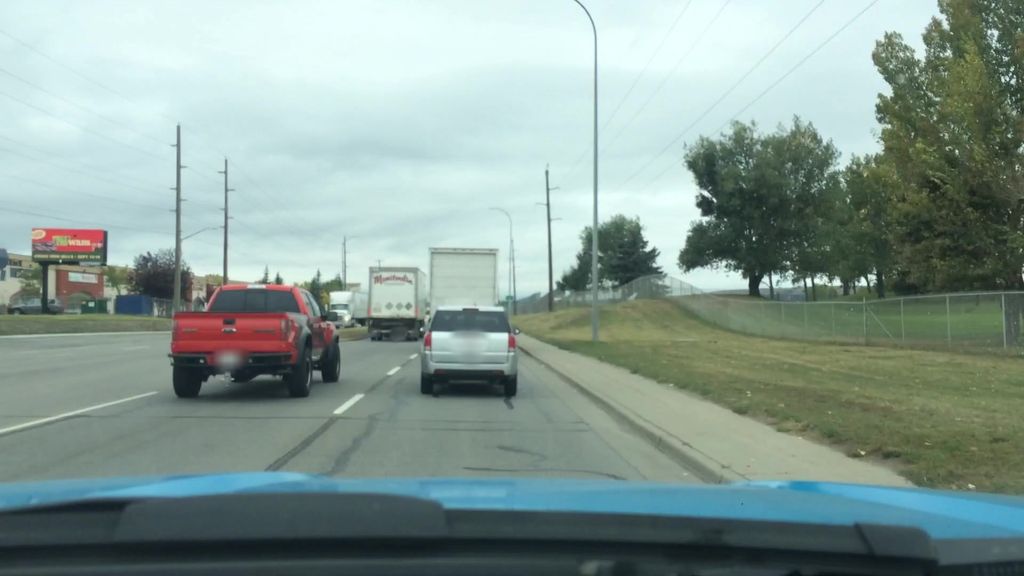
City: calgary